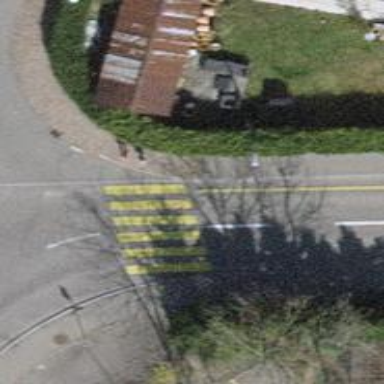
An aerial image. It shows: Uncontrolled road crossing.